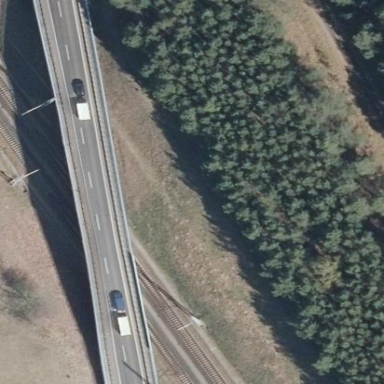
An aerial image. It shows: Man-made bridge.